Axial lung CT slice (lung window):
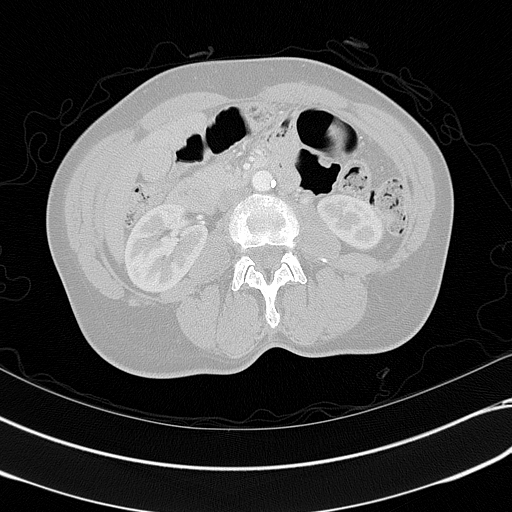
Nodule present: no